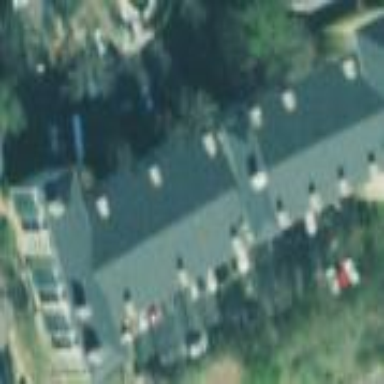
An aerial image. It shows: Residential building.